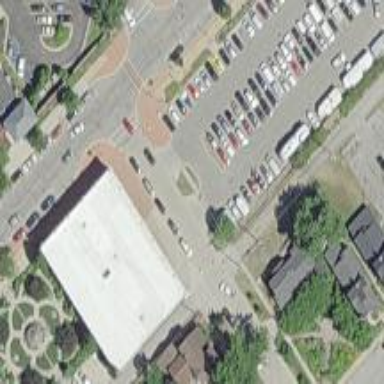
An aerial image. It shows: Commercial building.